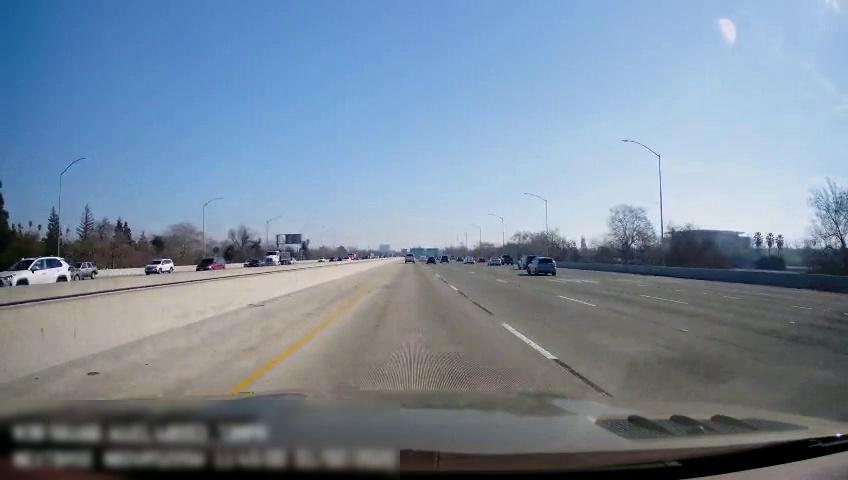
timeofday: Day
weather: Sunny
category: Drivable Space
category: Vehicles | Car
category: Vehicles | SUV
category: Vehicles | SUV
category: Vehicles | SUV
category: Vehicles | Car
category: Vehicles | Truck
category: Drivable Space
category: Vehicles | Truck
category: Vehicles | Truck
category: Vehicles | SUV
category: Vehicles | Car
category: Vehicles | Car
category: Vehicles | Car
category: Vehicles | SUV
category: Vehicles | Car
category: Lanes | Current Lane
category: Lanes | Current Lane
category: Lanes | Alternate Lane
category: Lanes | Alternate Lane
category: Lanes | Alternate Lane
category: Lanes | Alternate Lane
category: Traffic | Signs